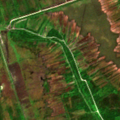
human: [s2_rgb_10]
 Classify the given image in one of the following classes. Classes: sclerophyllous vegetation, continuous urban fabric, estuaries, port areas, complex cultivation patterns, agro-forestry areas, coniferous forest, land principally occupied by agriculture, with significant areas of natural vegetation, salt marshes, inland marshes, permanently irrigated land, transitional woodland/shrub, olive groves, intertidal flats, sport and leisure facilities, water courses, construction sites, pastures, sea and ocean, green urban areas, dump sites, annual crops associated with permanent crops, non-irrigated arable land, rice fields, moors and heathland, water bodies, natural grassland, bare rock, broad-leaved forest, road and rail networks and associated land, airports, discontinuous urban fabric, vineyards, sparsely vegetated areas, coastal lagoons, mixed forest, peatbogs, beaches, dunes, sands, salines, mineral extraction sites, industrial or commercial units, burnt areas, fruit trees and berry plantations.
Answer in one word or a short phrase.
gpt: pastures, peatbogs